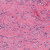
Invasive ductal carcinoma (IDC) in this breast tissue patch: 0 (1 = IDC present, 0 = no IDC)